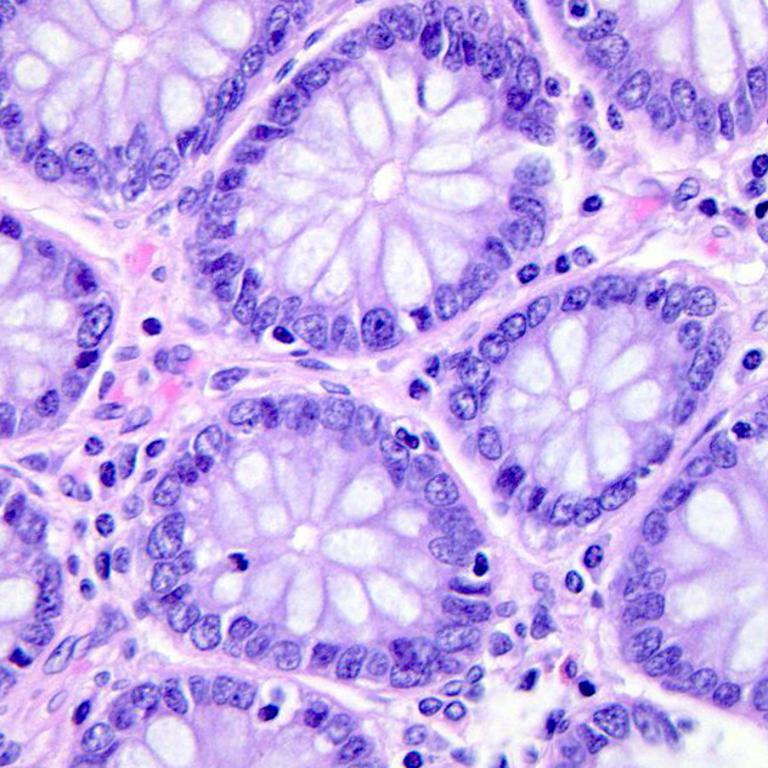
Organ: colon
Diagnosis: benign